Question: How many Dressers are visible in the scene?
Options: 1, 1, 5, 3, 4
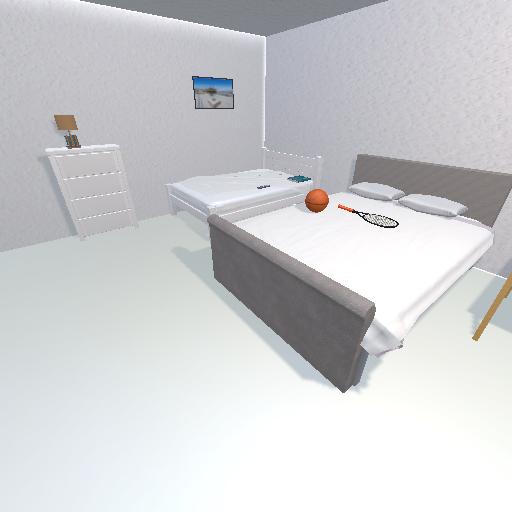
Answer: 1